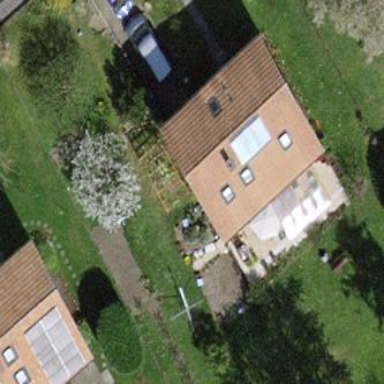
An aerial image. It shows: Garden surrounded by fence.